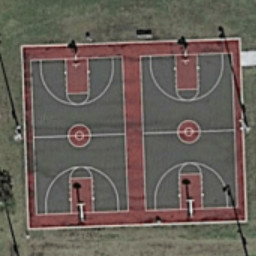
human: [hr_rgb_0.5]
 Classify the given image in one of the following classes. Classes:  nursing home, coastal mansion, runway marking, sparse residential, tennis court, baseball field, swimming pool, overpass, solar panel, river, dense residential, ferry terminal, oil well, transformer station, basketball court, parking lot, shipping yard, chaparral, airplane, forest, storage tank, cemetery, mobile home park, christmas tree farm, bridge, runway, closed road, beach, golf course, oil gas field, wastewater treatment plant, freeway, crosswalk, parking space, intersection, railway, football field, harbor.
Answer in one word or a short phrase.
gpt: basketball court